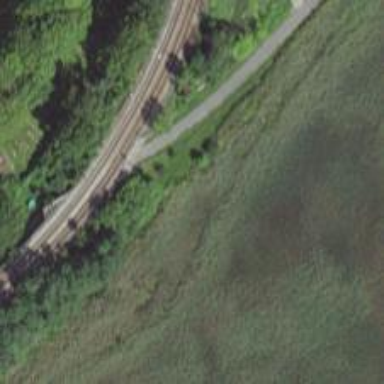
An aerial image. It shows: Abandoned railway.